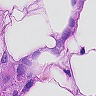
Metastatic tissue present: yes